Question: '''
request.httpMethod = "POST"
request.addValue("application/json", forHTTPHeaderField: "Content-Type")
let httpbody = object.data(using: String.Encoding.utf8)
request.httpBody = httpbody
'''

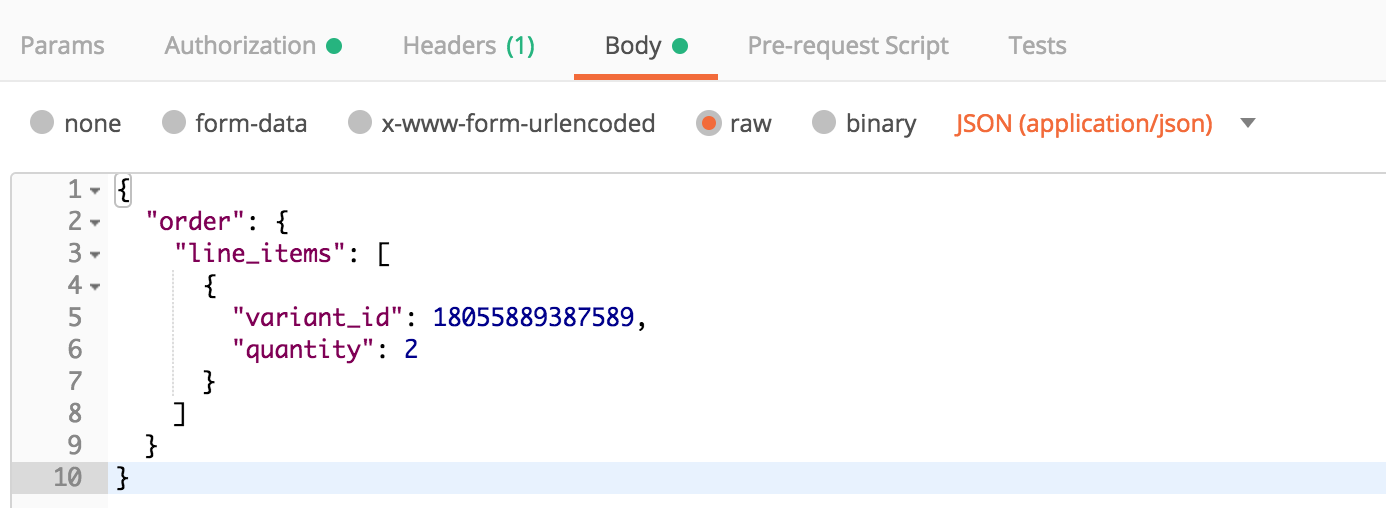
Answer: You can directly generate a code from postman itself. Also, for your reference, you can call post request with row body as given below.
'''
let headers = [
"content-type": "application/json",
"cache-control": "no-cache"
]
let parameters = ["order": ["line_items": [
["variant_id": 18055889387589,
"quantity": 1]
]]] as [String : Any]
let postData = try? JSONSerialization.data(withJSONObject: parameters, options: [])
if let data = postData {
let request = NSMutableURLRequest(url: NSURL(string: "http://")! as URL,
cachePolicy: .useProtocolCachePolicy,
timeoutInterval: 10.0)
request.httpMethod = "POST"
request.allHTTPHeaderFields = headers
request.httpBody = data as Data
let session = URLSession.shared
let dataTask = session.dataTask(with: request as URLRequest, completionHandler: { (data, response, error) -> Void in
if (error != nil) {
print(error?.localizedDescription ?? "")
} else {
let httpResponse = response as? HTTPURLResponse
print(httpResponse?.statusCode ?? 0)
let reponseData = String(data: data!, encoding: String.Encoding.utf8)
print("responseData: \(reponseData ?? "Blank Data")")
}
})
dataTask.resume()
}
'''
Let me know if you have any query.
Thanks.